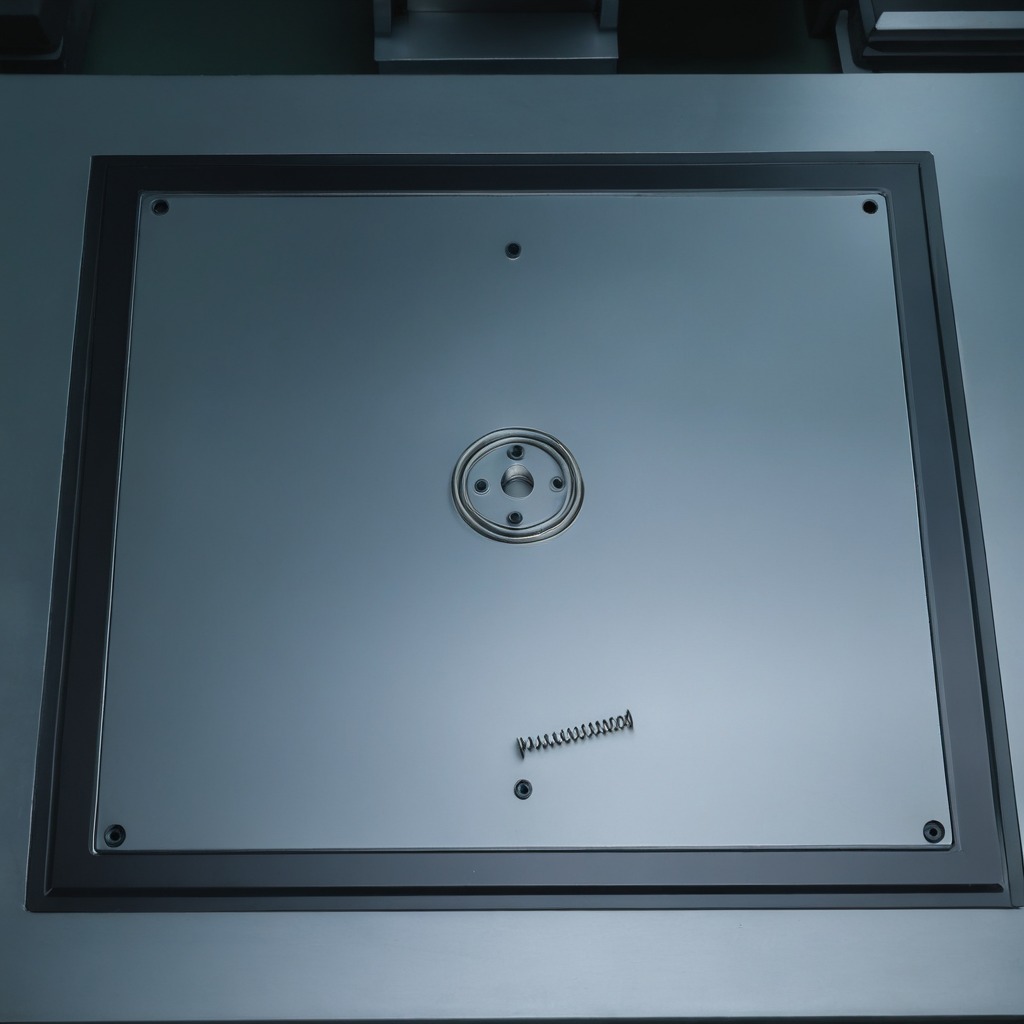
A coiled metal spring is lying on a metal table in a machine shop under fluorescent lights.